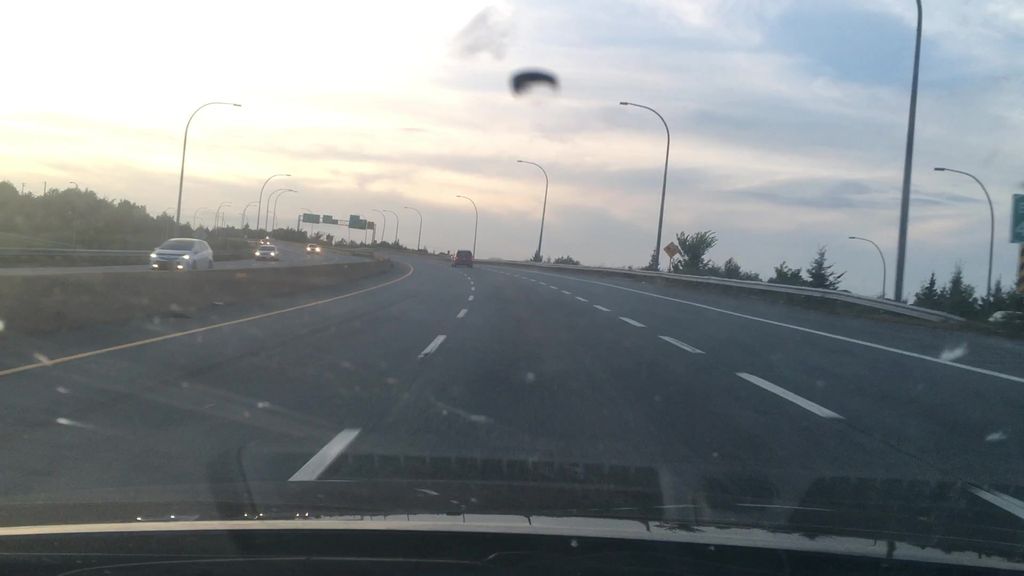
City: halifax